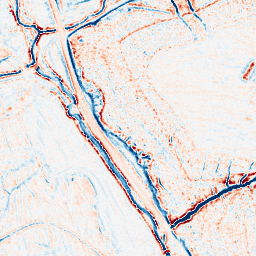
Category: edge_preserving
Decomposition family: bilateral
Decomposition parameters: d: 9
sigma_color: 150
sigma_space: 25
Upsampling method: sinc_hamming
Upsampling parameters: scale: 2
kernel_size: 8
Upsampling scale: 2